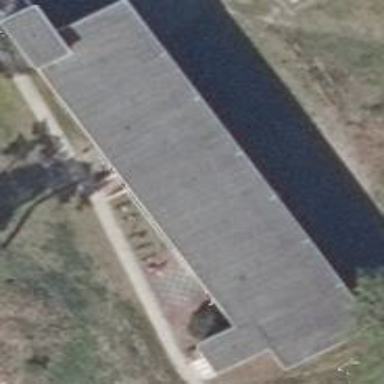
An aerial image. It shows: Dormitory building.